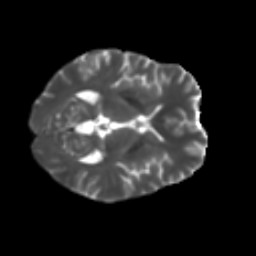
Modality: T2w
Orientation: axial
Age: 34
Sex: female
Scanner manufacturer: ge
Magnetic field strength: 3 T
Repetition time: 7.8 s
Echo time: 0.0606 s